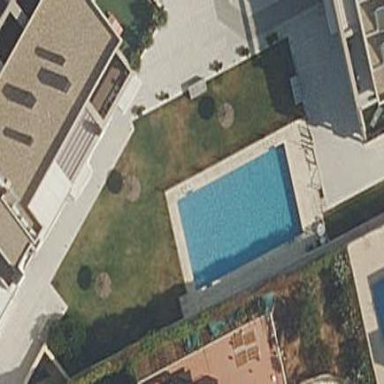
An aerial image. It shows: Swimming pool located in leisure land.